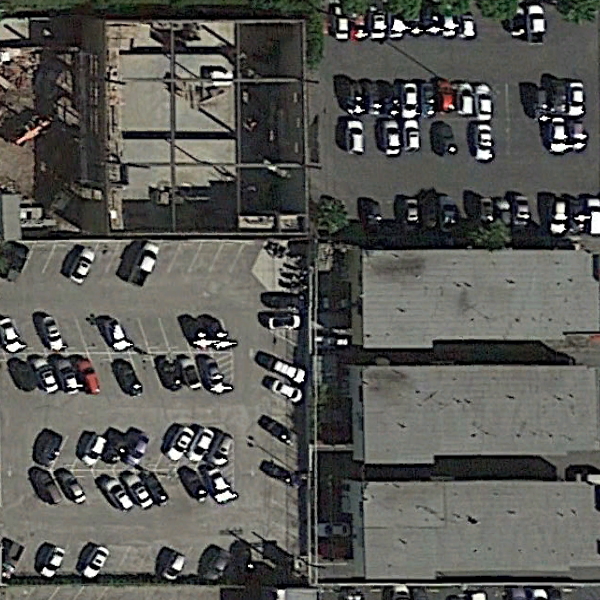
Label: Parking